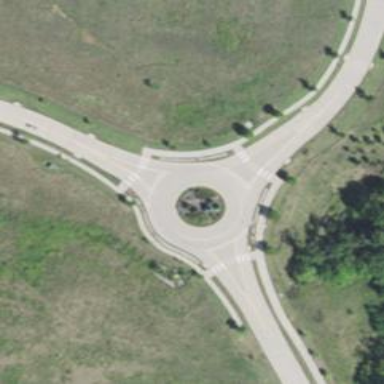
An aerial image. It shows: Unclassified road leading to roundabout junction.